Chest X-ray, PA view. Patient: 55 years old, sex M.
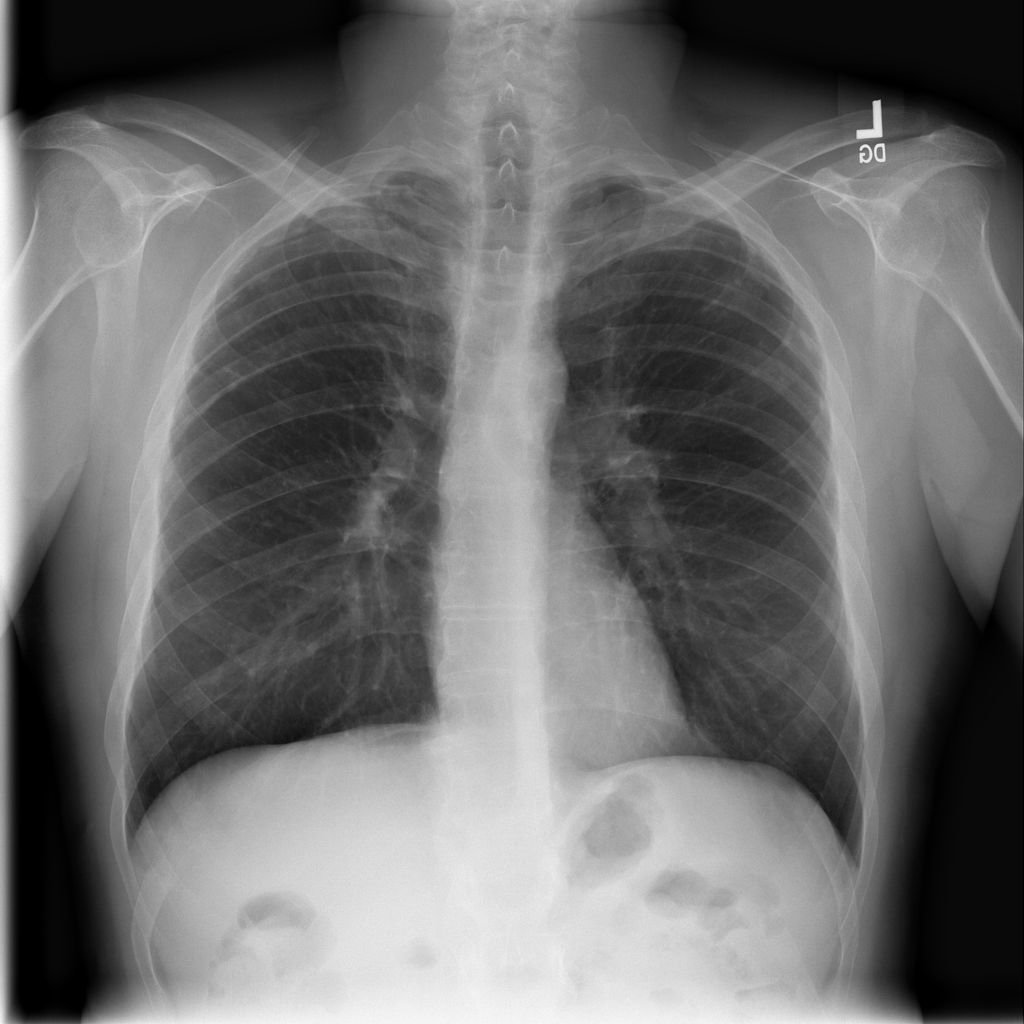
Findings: No Finding